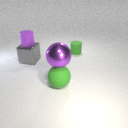
large purple metal sphere to the right of small purple rubber cylinder